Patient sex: M
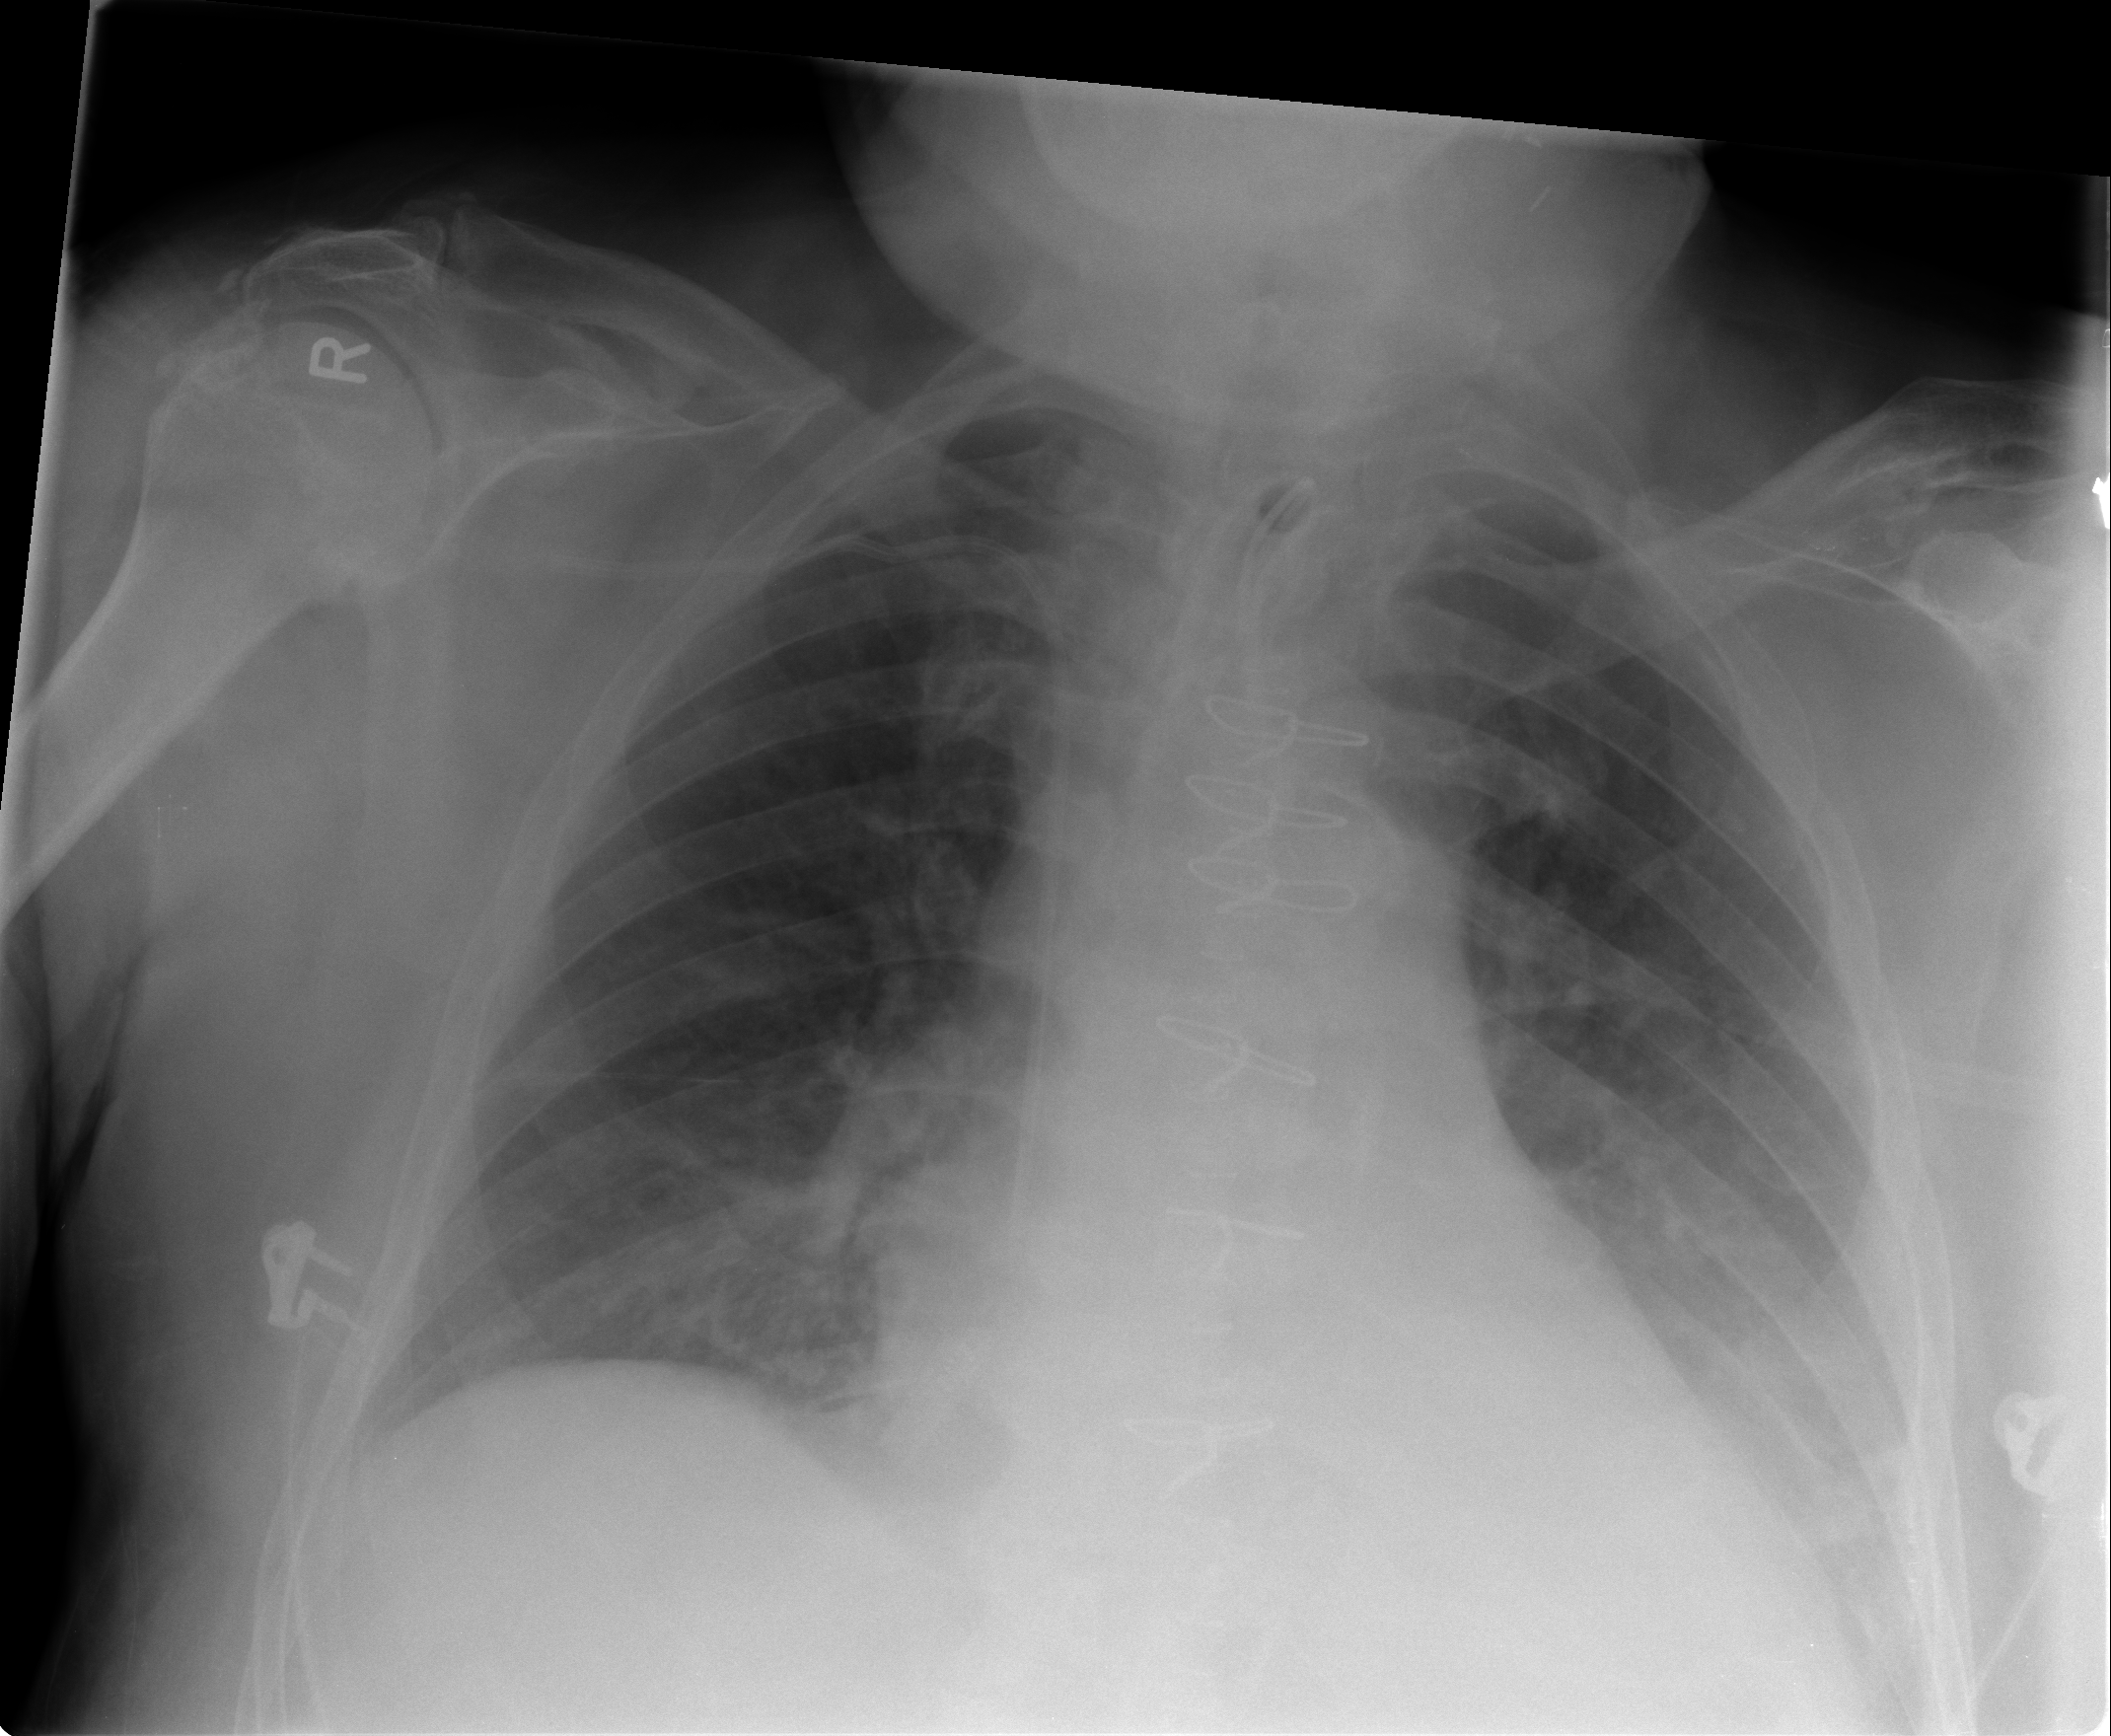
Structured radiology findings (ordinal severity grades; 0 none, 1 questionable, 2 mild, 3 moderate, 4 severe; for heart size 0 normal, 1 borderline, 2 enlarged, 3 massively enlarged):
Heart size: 1
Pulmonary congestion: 0
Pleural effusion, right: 0
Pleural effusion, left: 1
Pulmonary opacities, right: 0
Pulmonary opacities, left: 0
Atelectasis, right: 1
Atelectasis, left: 2